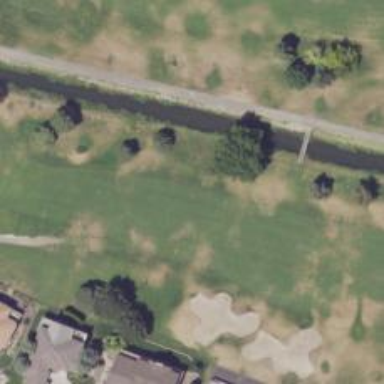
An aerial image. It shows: Golf hole.